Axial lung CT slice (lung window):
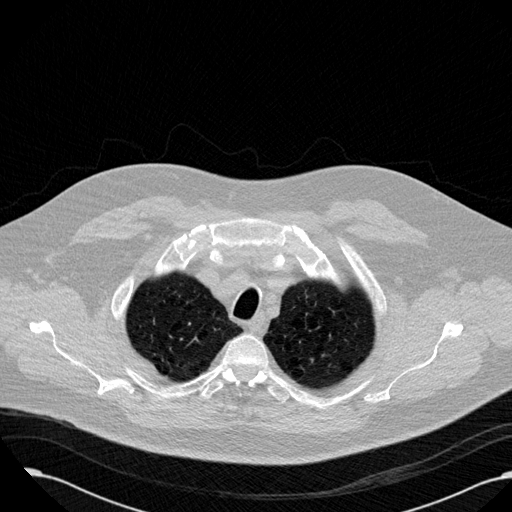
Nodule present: no